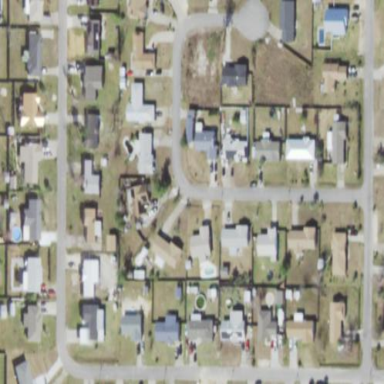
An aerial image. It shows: Residential area composed of single-family homes.